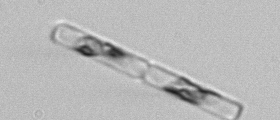
Label: Guinardia_delicatula